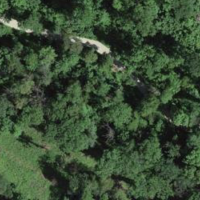
EUNIS habitat code: 44
Species observed at this site:
Poecile palustris
Sitta europaea
Regulus ignicapilla